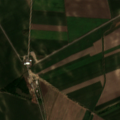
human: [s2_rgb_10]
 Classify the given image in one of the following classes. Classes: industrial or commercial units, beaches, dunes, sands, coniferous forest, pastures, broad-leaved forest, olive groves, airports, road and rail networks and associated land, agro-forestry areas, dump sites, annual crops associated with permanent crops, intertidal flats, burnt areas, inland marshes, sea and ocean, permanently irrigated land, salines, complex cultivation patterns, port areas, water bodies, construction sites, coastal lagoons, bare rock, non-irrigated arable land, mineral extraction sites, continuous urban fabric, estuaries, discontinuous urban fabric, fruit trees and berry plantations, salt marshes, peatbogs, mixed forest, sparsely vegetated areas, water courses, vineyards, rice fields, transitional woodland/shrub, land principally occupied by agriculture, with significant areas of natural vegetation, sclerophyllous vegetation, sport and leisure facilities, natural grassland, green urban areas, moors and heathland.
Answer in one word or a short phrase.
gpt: non-irrigated arable land